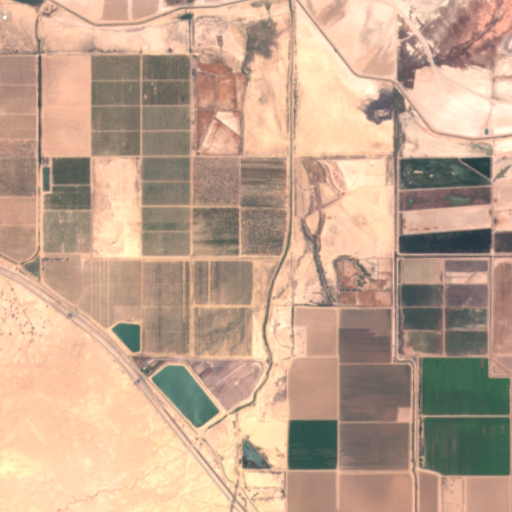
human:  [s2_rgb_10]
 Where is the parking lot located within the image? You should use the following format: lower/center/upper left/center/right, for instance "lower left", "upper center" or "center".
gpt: The parking lot is located in the center right of the image.
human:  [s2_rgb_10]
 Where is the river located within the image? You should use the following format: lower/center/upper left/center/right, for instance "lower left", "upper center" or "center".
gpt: The river is located in the right of the image.
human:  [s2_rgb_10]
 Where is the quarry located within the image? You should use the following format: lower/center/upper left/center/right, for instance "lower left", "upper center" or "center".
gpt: There is no quarry in the image.